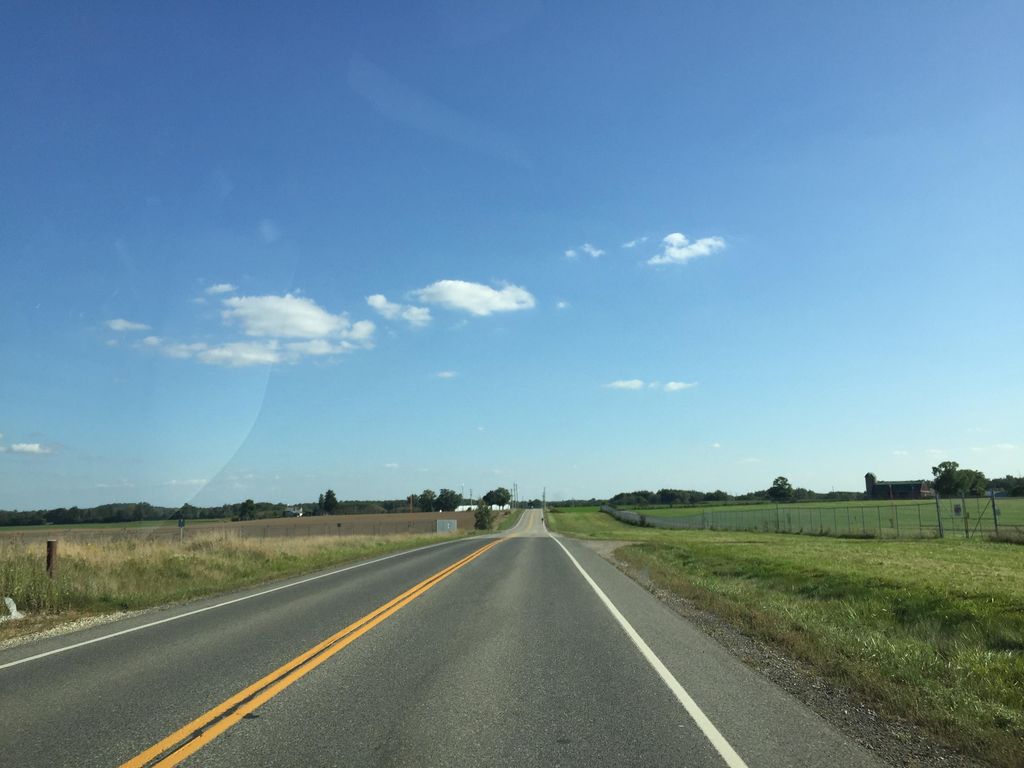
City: kitchener-waterloo